【题型】解答题　【知识点】解析几何　【难度】easy
已知等腰直角三角形 \(ABC\) 的斜边 \(AB\) 所在直线方程为 \(3x - y - 5 = 0\)，直角顶点为 \(C(4,-1)\)，求两条直角边所在直线的方程.
【解答】

【答案】\(x - 2y - 6 = 0\) 和 \(2x + y - 7 = 0\).

【分析】
先讨论斜率存在不存在，再利用待定系数法求出直线方程.

【详解】
设所求直线为 \(l\).

当 \(l\) 的斜率不存在时，\(l: x = 4\) 与 \(3x - y + 5 = 0\) 所成的角不是 \(45^\circ\)，不能构成等腰直角三角形，不合题意，舍去.

当 \(l\) 的斜率存在时，设其为 \(k\)，则直线 \(l: y + 1 = k(x - 4)\)，\(k_{AB} = 3\).

因为 \(\triangle ABC\) 为等腰直角三角形，所以 \(\angle BAC = 45^\circ\)，由夹角公式可得：
\[
\left|\frac{k - 3}{1 + 3k}\right| = \tan 45^\circ = 1,
\]
解得：\(k = -2\) 或 \(k = \frac{1}{2}\).

所以两直角边所在直线的方程为 \(y + 1 = \frac{1}{2}(x - 4)\) 和 \(y + 1 = -2(x - 4)\)，

即 \(x - 2y - 6 = 0\) 和 \(2x + y - 7 = 0\).

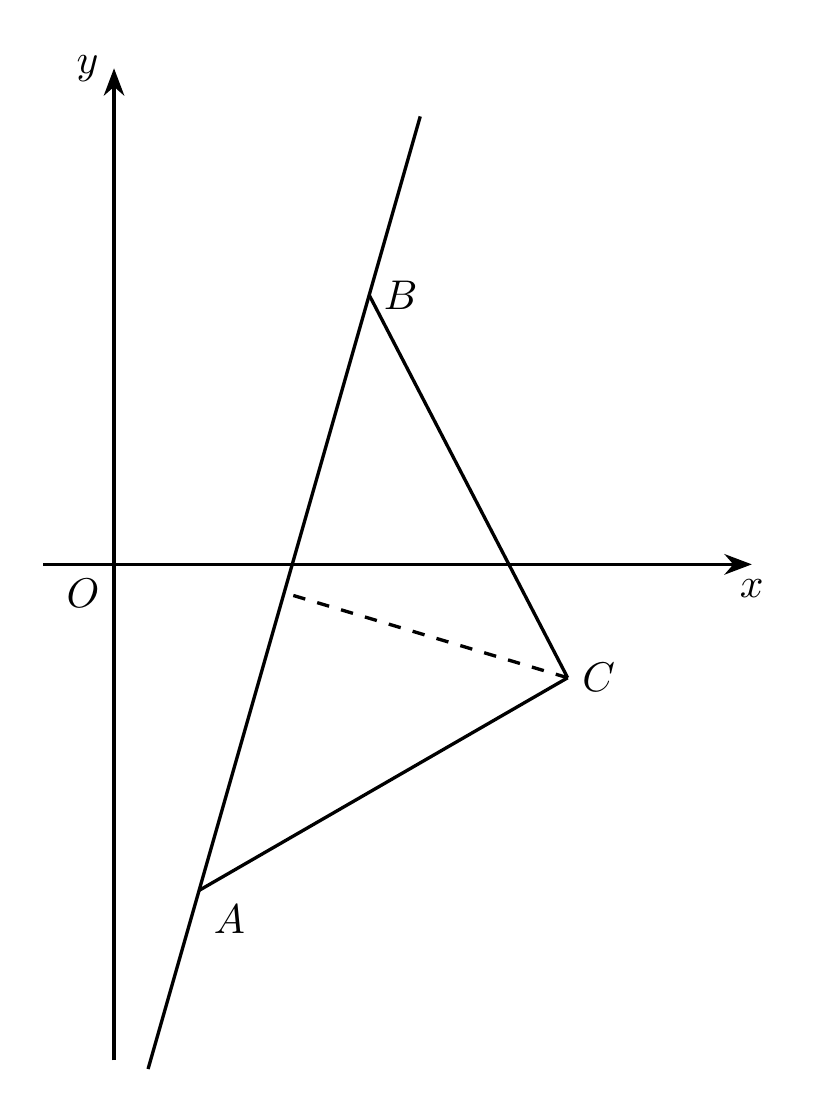